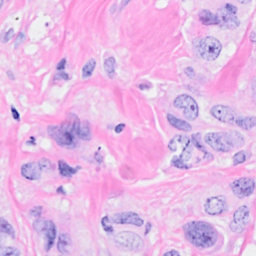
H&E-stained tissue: Breast